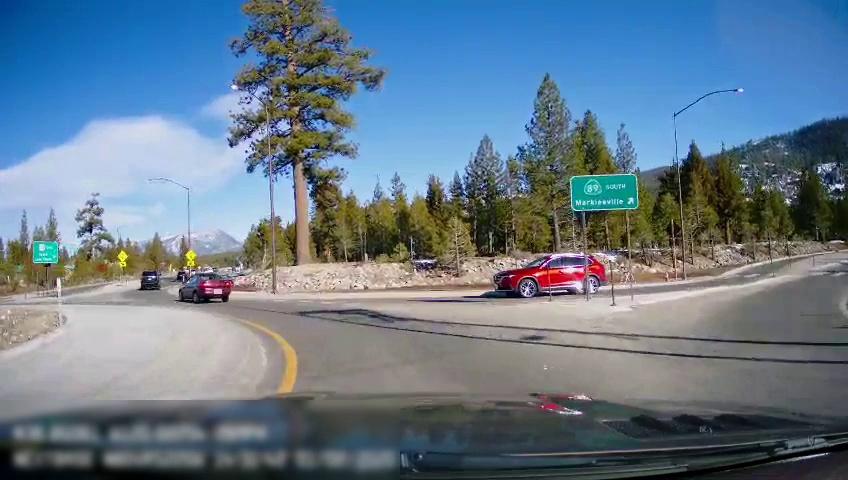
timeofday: Day
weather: Sunny
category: Drivable Space
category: Vehicles | Car
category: Vehicles | SUV
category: Vehicles | SUV
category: Lanes | Current Lane
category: Traffic | Signs
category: Traffic | Signs
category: Traffic | Signs
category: Traffic | Signs